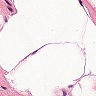
Metastatic tissue present: no